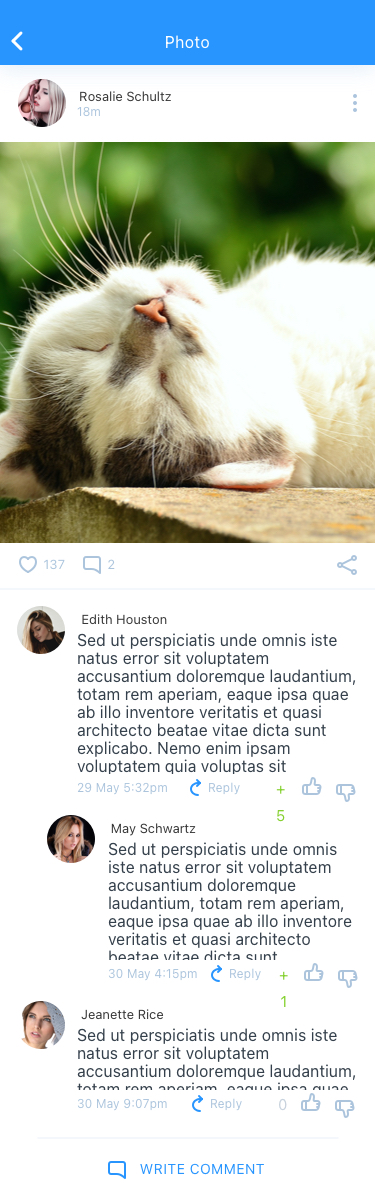
Text in this UI design:
18m
Rosalie Schultz
137
2
Write comment
Edith Houston
Reply
Sed ut perspiciatis unde omnis iste natus error sit voluptatem accusantium doloremque laudantium, totam rem aperiam, eaque ipsa quae ab illo inventore veritatis et quasi architecto beatae vitae dicta sunt explicabo. Nemo enim ipsam voluptatem quia voluptas sit aspernatur aut odit aut fugit, sed quia consequuntur magni dolores eos qui ratione voluptatem sequi nesciunt. Neque porro quisquam est, qui dolorem ipsum quia dolor sit amet, consectetur, adipisci velit, sed quia non numquam eius modi tempora incidunt ut labore et dolore magnam aliquam quaerat voluptatem. Ut enim ad minima veniam, quis nostrum exercitationem ullam corporis suscipit laboriosam, nisi ut aliquid ex ea commodi consequatur? Quis autem vel eum iure reprehenderit qui in ea voluptate velit esse quam nihil molestiae consequatur, vel illum qui dolorem eum fugiat quo voluptas nulla pariatur? At vero eos et accusamus et iusto odio dignissimos ducimus qui blanditiis praesentium voluptatum deleniti atque corrupti quos dolores et quas molestias excepturi sint occaecati cupiditate non provident, similique sunt in culpa qui officia deserunt mollitia animi, id est laborum et dolorum fuga. Et harum quidem rerum facilis est et expedita distinctio.
29 May 5:32pm
+5
Jeanette Rice
Reply
Sed ut perspiciatis unde omnis iste natus error sit voluptatem accusantium doloremque laudantium, totam rem aperiam, eaque ipsa quae ab illo inventore veritatis et quasi architecto beatae vitae dicta sunt explicabo. Nemo enim ipsam voluptatem quia voluptas sit aspernatur aut odit aut fugit, sed quia consequuntur magni dolores eos qui ratione voluptatem sequi nesciunt. Neque porro quisquam est, qui dolorem ipsum quia dolor sit amet, consectetur, adipisci velit, sed quia non numquam eius modi tempora incidunt ut labore et dolore magnam aliquam quaerat voluptatem. Ut enim ad minima veniam, quis nostrum exercitationem ullam corporis suscipit laboriosam, nisi ut aliquid ex ea commodi consequatur? Quis autem vel eum iure reprehenderit qui in ea voluptate velit esse quam nihil molestiae consequatur, vel illum qui dolorem eum fugiat quo voluptas nulla pariatur? At vero eos et accusamus et iusto odio dignissimos ducimus qui blanditiis praesentium voluptatum deleniti atque corrupti quos dolores et quas molestias excepturi sint occaecati cupiditate non provident, similique sunt in culpa qui officia deserunt mollitia animi, id est laborum et dolorum fuga. Et harum quidem rerum facilis est et expedita distinctio.
30 May 9:07pm
0
May Schwartz
Reply
Sed ut perspiciatis unde omnis iste natus error sit voluptatem accusantium doloremque laudantium, totam rem aperiam, eaque ipsa quae ab illo inventore veritatis et quasi architecto beatae vitae dicta sunt explicabo. Nemo enim ipsam voluptatem quia voluptas sit aspernatur aut odit aut fugit, sed quia consequuntur magni dolores eos qui ratione voluptatem sequi nesciunt. Neque porro quisquam est, qui dolorem ipsum quia dolor sit amet, consectetur, adipisci velit, sed quia non numquam eius modi tempora incidunt ut labore et dolore magnam aliquam quaerat voluptatem. Ut enim ad minima veniam, quis nostrum exercitationem ullam corporis suscipit laboriosam, nisi ut aliquid ex ea commodi consequatur? Quis autem vel eum iure reprehenderit qui in ea voluptate velit esse quam nihil molestiae consequatur, vel illum qui dolorem eum fugiat quo voluptas nulla pariatur? At vero eos et accusamus et iusto odio dignissimos ducimus qui blanditiis praesentium voluptatum deleniti atque corrupti quos dolores et quas molestias excepturi sint occaecati cupiditate non provident, similique sunt in culpa qui officia deserunt mollitia animi, id est laborum et dolorum fuga. Et harum quidem rerum facilis est et expedita distinctio.
30 May 4:15pm
+1